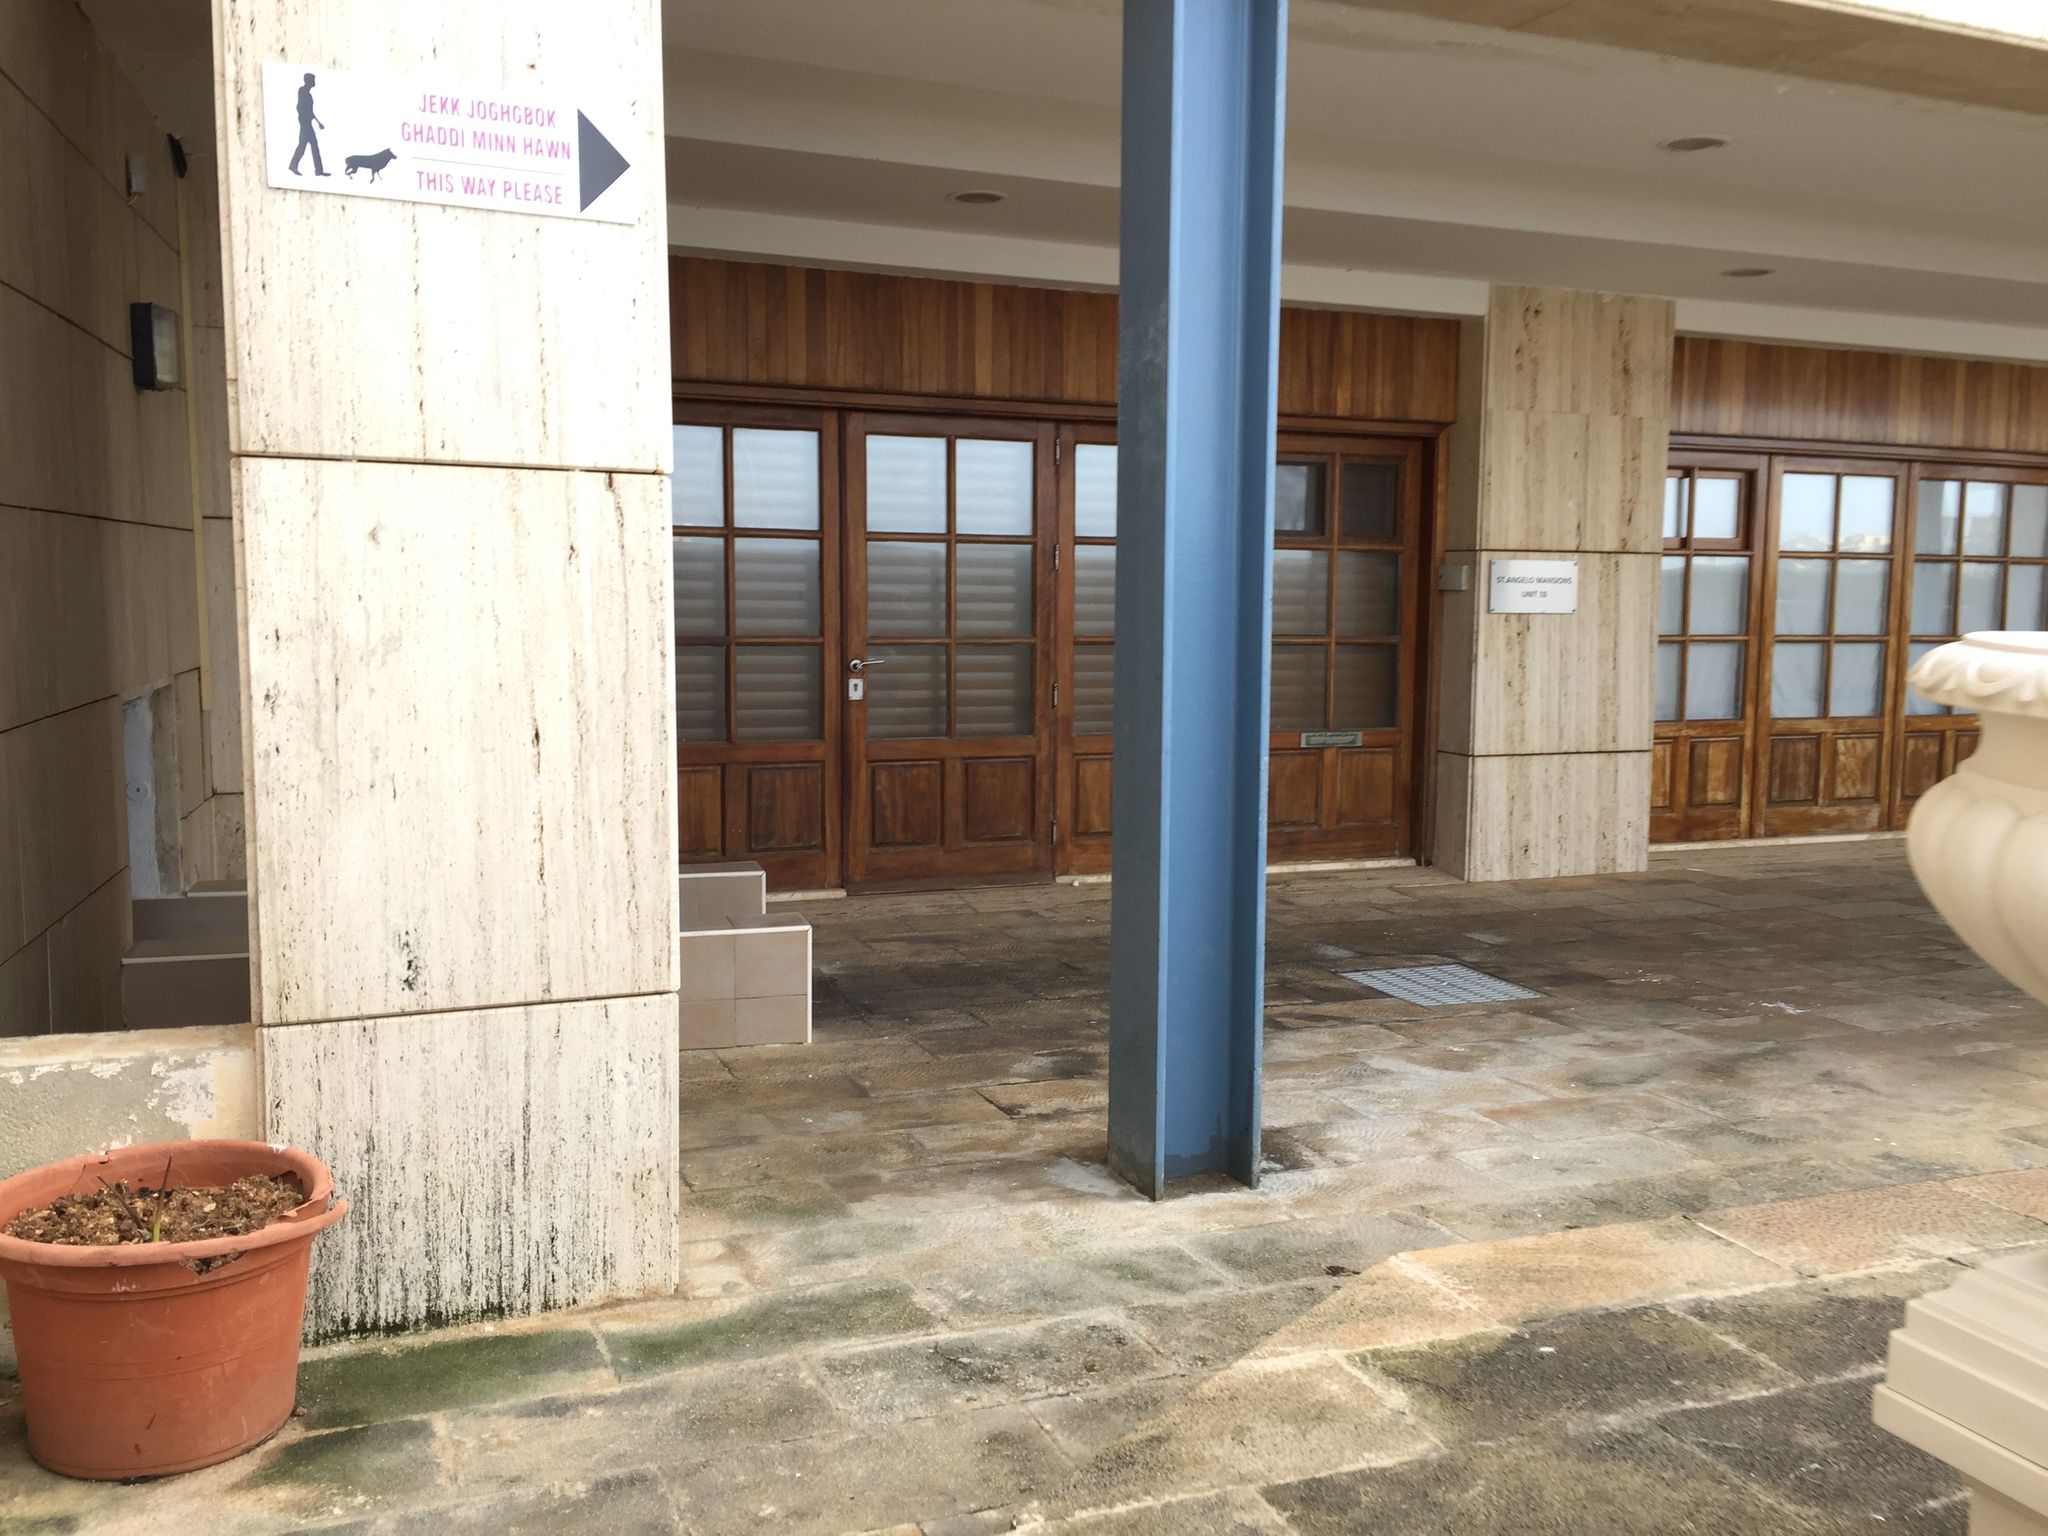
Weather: snowy
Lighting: day
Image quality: good
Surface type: walking surface
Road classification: unclassified, footway
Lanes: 1.0
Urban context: urban centre
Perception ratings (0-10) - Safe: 4.04, Lively: 3.26, Beautiful: 2.05, Boring: 3.63, Depressing: 4.05, Wealthy: 5.09